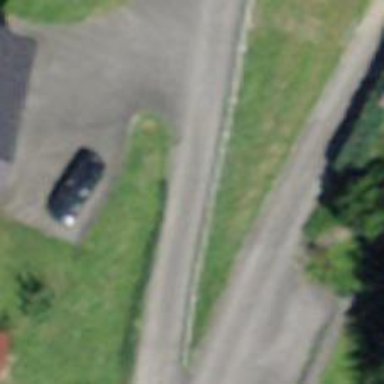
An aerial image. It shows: Driveway leading to service road.